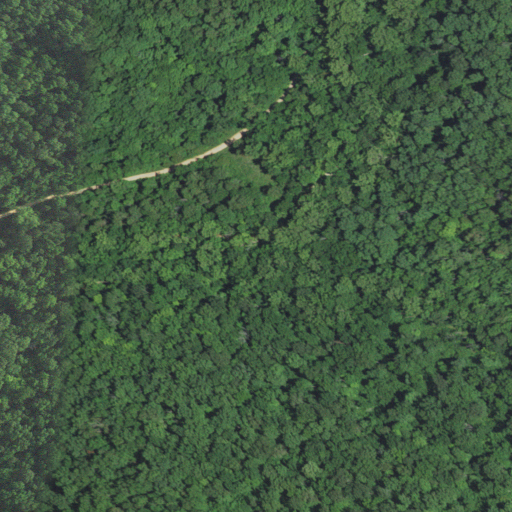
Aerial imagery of valley in Missouri named Woods Hollow containing deciduous forest and open development